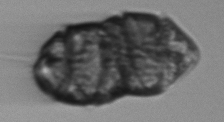
Label: Margalefidinium